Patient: sex M, age 81
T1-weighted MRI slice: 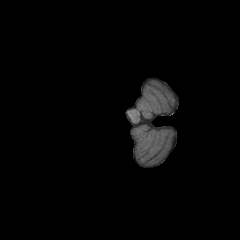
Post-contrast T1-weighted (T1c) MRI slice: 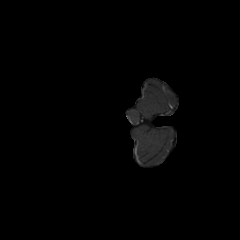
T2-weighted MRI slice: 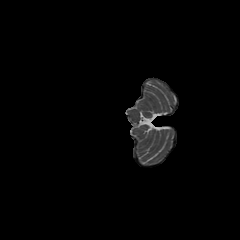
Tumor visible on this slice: no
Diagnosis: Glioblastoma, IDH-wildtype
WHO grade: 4